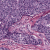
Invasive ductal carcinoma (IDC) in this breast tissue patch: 0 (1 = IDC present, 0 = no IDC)